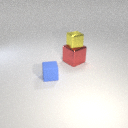
large red metal cube below small yellow metal cube